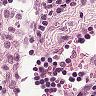
Metastatic tissue present: no